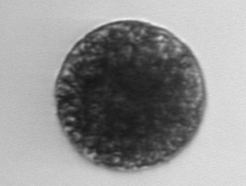
Label: Vicicitus_globosus